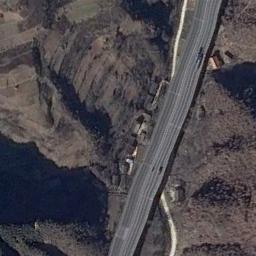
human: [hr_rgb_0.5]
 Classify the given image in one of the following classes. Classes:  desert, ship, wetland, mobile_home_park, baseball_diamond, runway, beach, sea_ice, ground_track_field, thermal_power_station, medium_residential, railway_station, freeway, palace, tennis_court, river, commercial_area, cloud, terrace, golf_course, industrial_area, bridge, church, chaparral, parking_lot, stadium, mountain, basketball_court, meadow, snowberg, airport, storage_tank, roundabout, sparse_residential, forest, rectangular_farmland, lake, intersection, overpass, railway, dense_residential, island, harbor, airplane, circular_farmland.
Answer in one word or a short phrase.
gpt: freeway